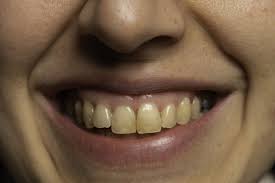
Condition: Tooth Discoloration